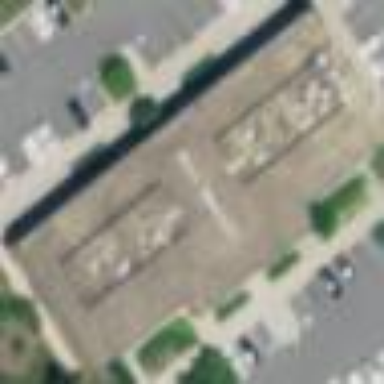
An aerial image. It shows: Commercial building.